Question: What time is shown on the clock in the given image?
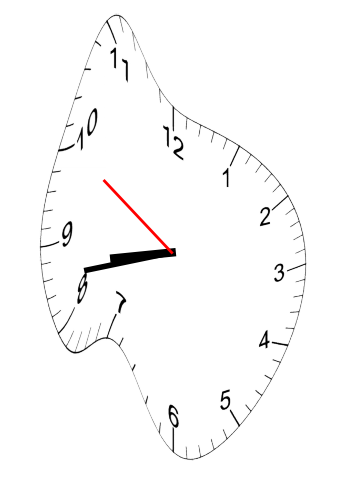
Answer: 08:42:50